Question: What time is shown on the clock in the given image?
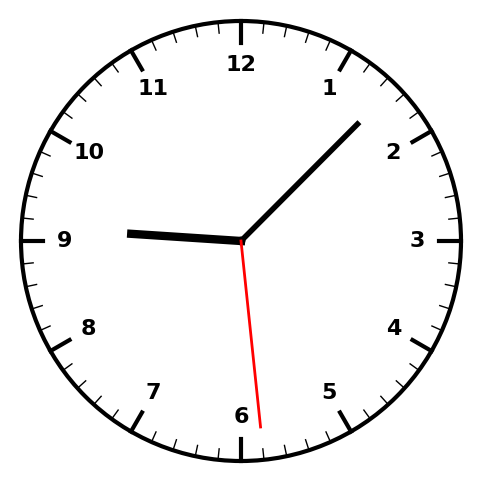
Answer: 09:07:29